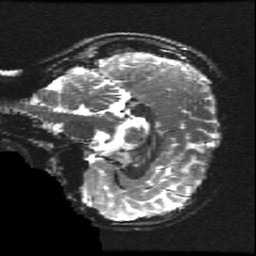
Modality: T2w
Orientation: sagittal
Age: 9
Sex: female
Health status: ill
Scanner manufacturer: ge
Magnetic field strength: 3 T
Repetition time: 7.5 s
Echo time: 0.1015 s